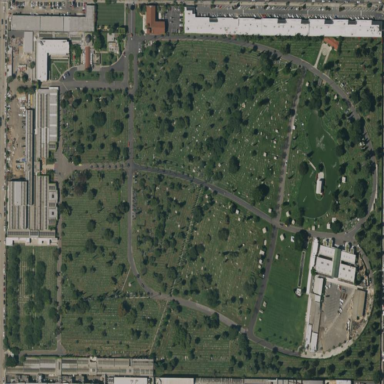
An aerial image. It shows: Graveyard used as cemetery.